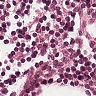
Metastatic tissue present: no